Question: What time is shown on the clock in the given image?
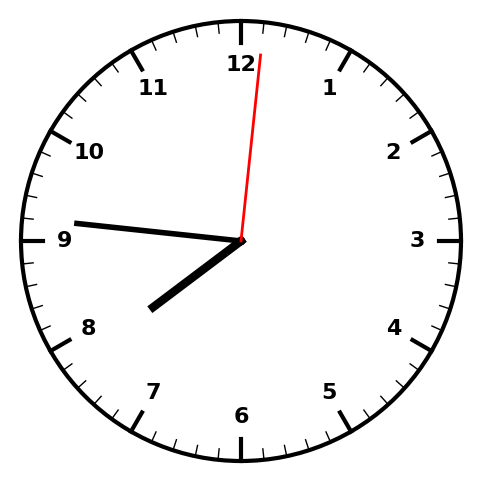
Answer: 07:46:01